Question: Can I set VirtualBox host to be automatically saved and closed, rather than asking me what to do for closing host window?

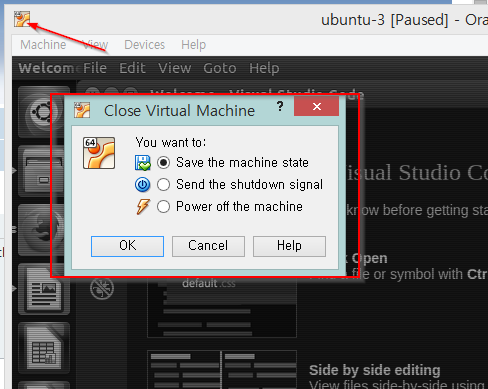
Answer: You can't tell VirtualBox to automatically save the state, or automatically power off the virtual machine when you attempt to close it.
If you're looking at the VirtualBox manager, though, and you have the machine selected, you could use one of the shortcuts (Control+V, ControlF for save/shutdown respectively) to save yourself a small amount of time.